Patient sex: F
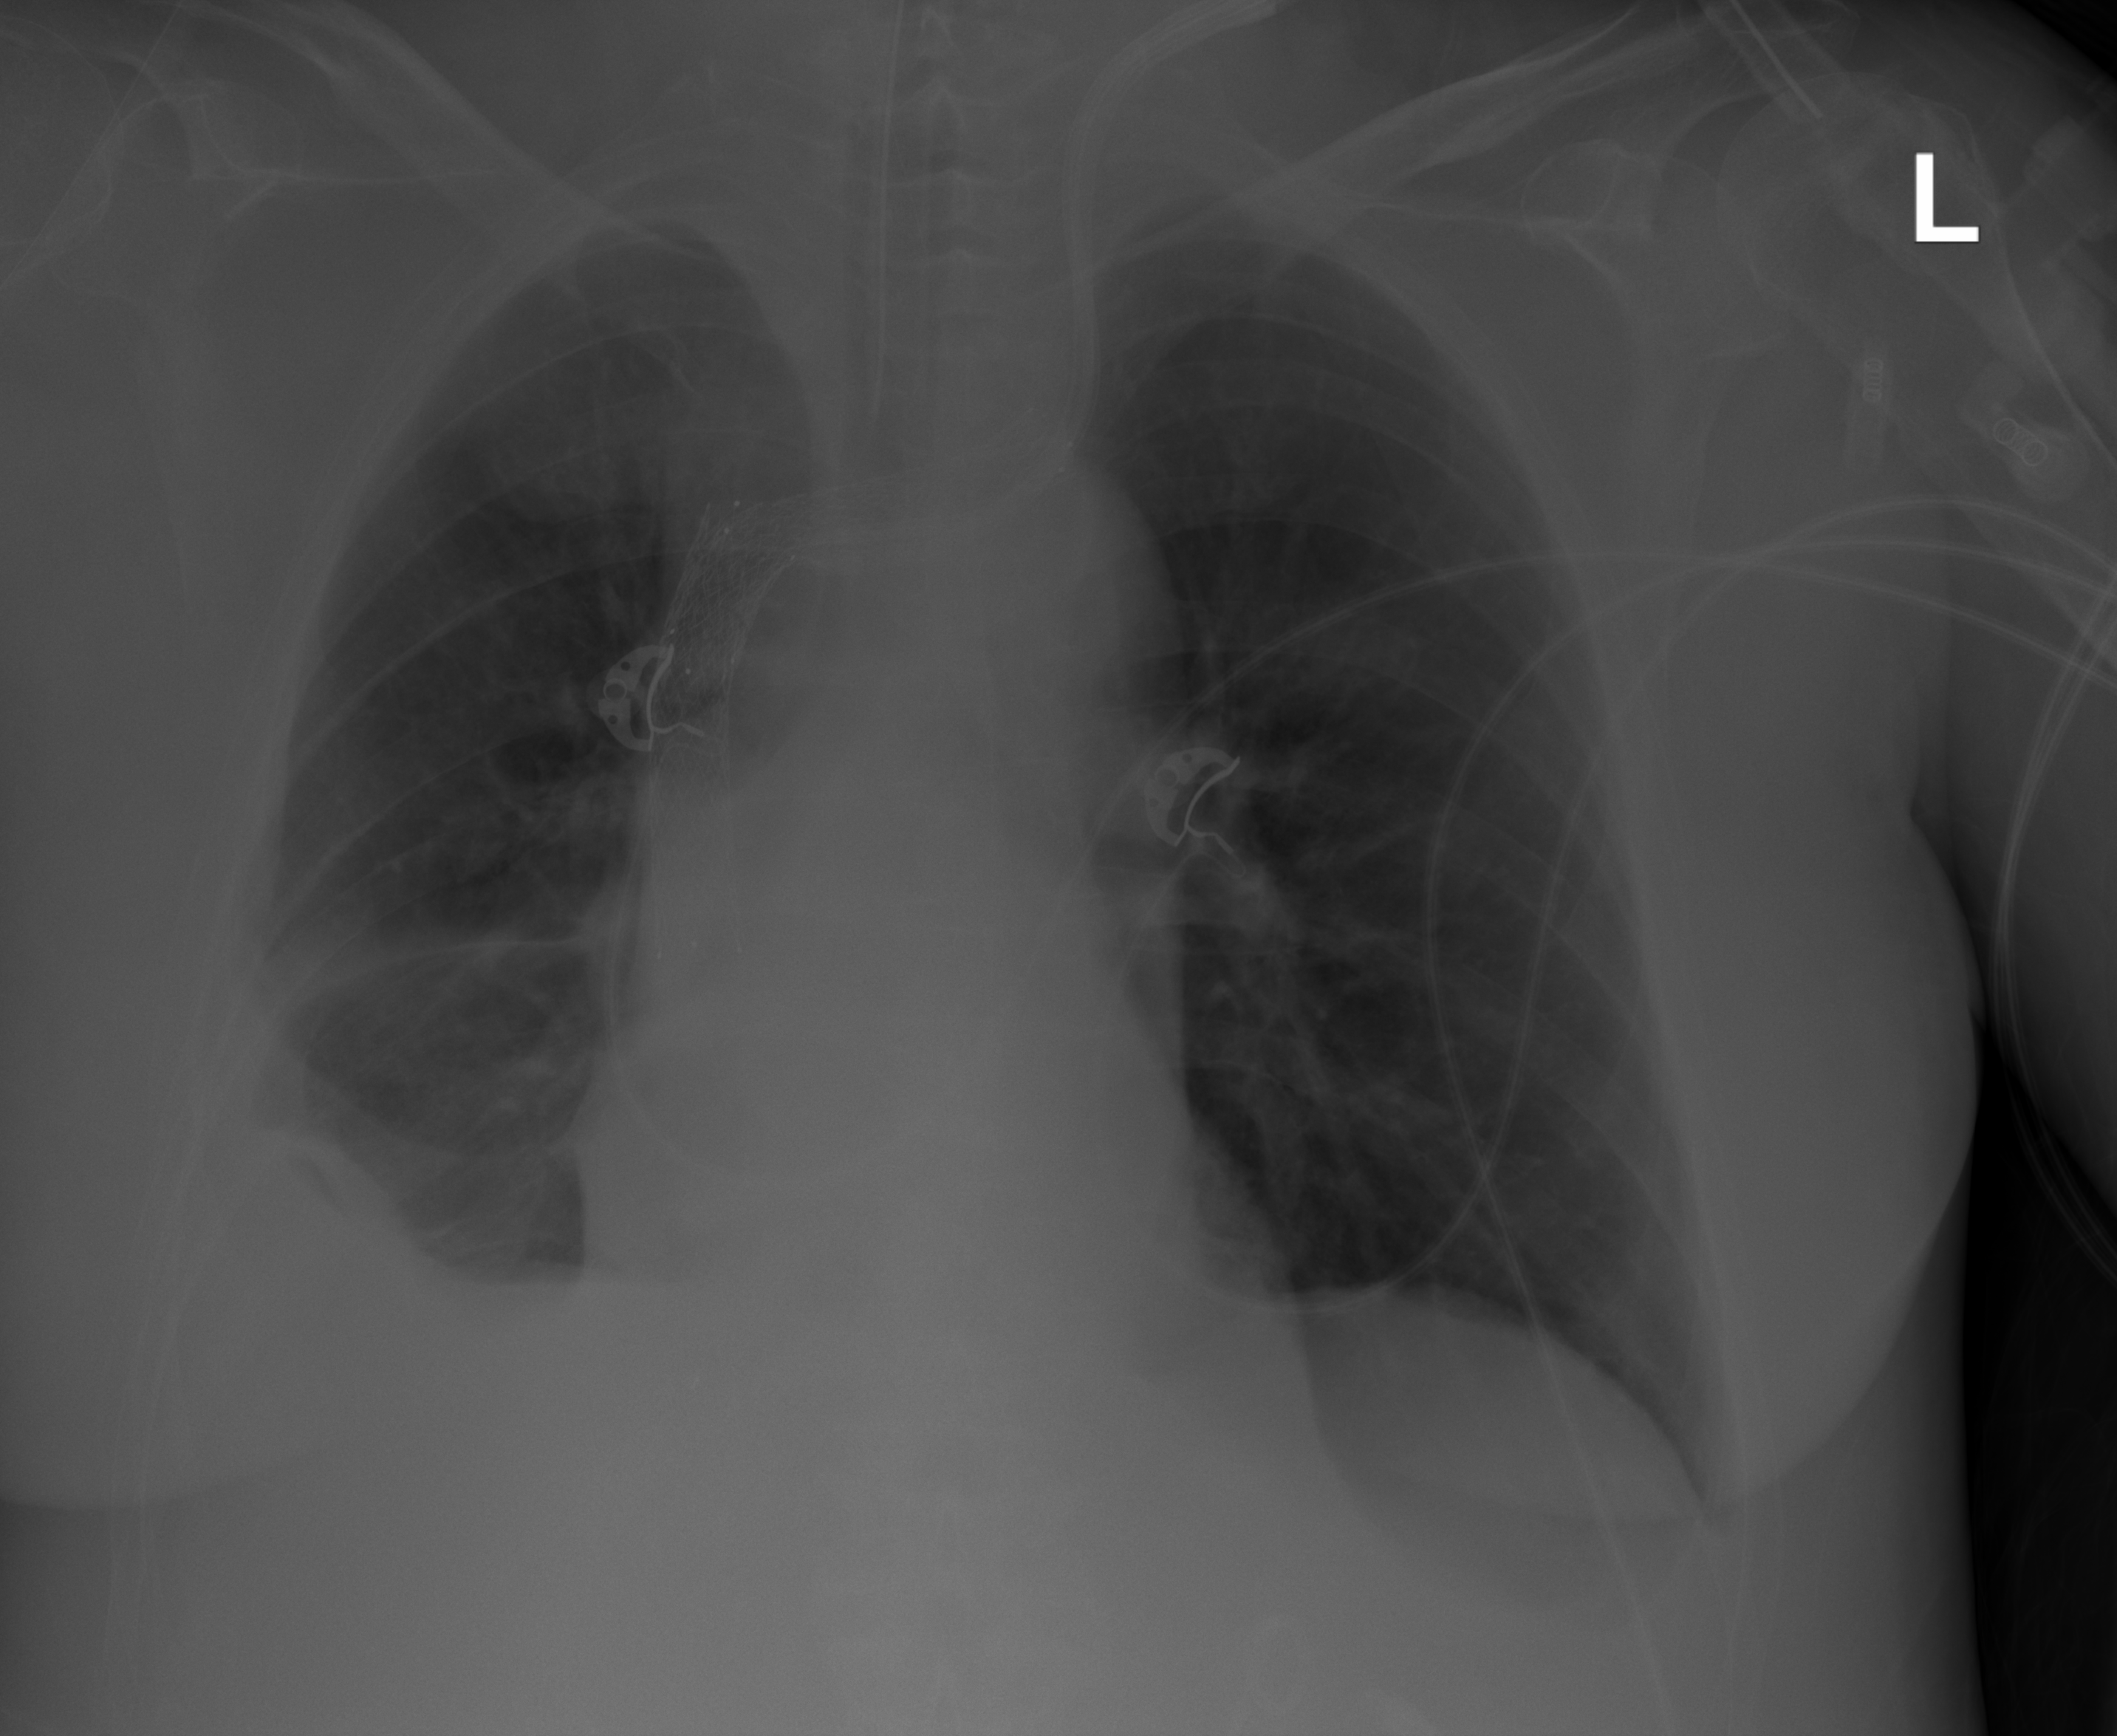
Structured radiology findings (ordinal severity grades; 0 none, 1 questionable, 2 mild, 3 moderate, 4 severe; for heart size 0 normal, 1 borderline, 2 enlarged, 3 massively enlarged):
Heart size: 0
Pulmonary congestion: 0
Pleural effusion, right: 2
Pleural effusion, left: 0
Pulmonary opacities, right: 0
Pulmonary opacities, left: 0
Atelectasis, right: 2
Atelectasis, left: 0